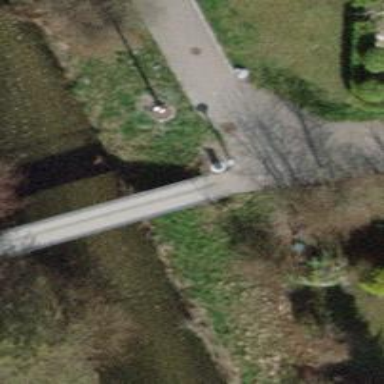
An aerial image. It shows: Footway bridge with concrete surface.